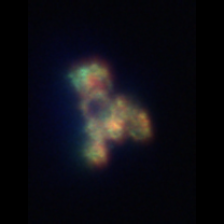
Taxon: Unknown_detritus
Group: Unknown